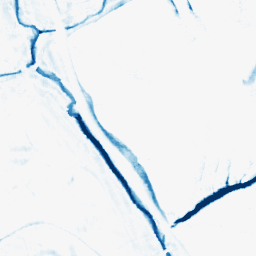
Category: morphological
Decomposition family: morphological_square
Decomposition parameters: operation: closing
size: 10
Upsampling method: sinc_blackman
Upsampling parameters: scale: 4
kernel_size: 8
Upsampling scale: 4